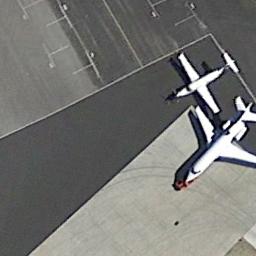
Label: airplane